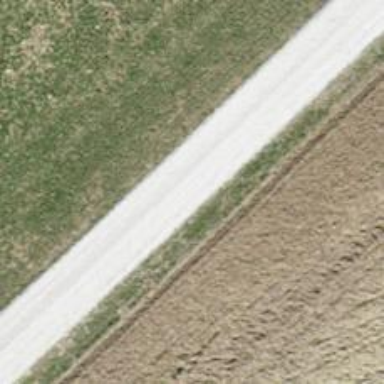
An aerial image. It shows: Compacted track with grade2 level.